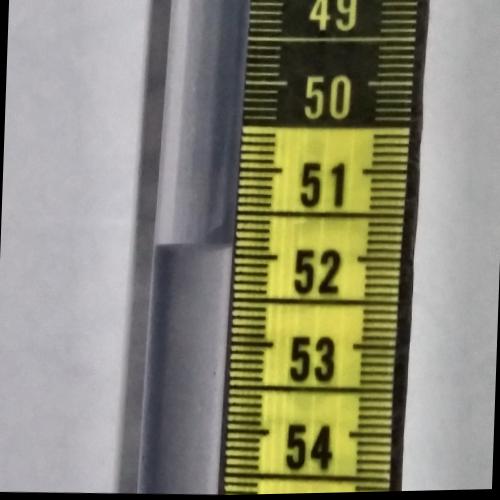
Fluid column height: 51.9 cm